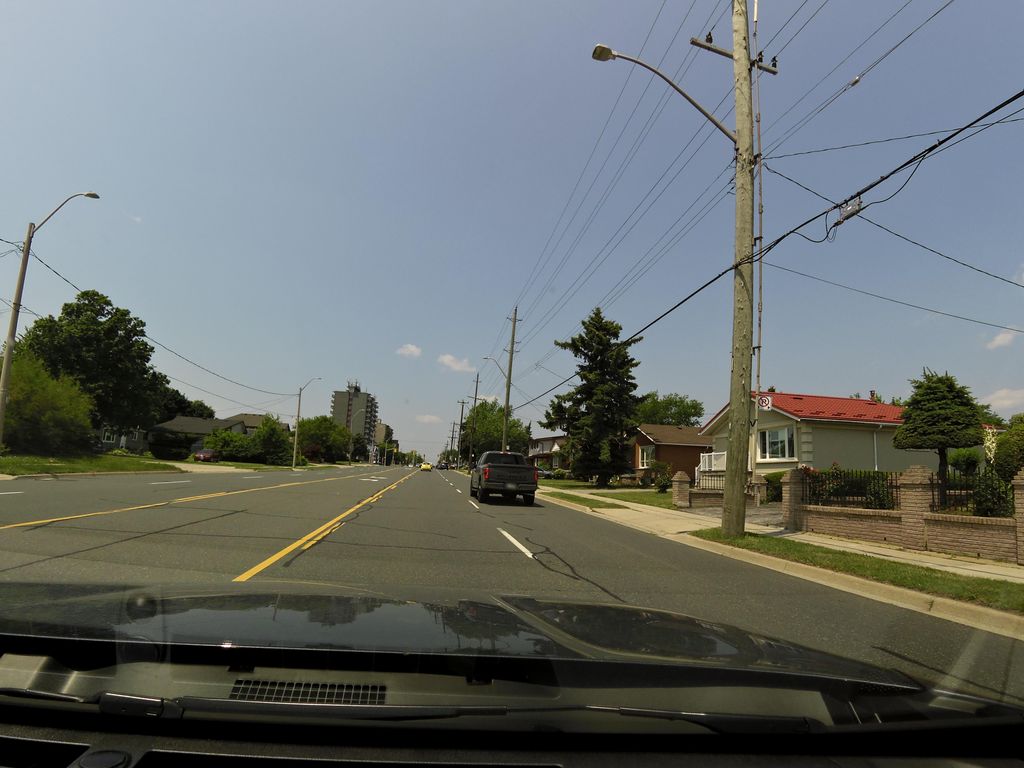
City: hamilton